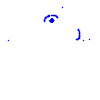
Particle: kaon